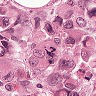
Metastatic tissue present: yes